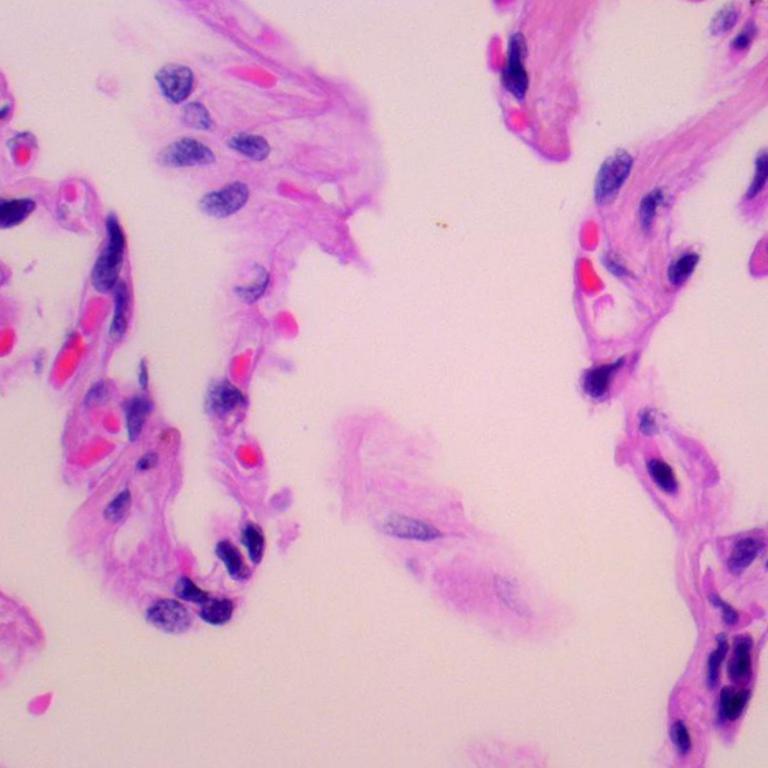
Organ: lung
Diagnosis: benign